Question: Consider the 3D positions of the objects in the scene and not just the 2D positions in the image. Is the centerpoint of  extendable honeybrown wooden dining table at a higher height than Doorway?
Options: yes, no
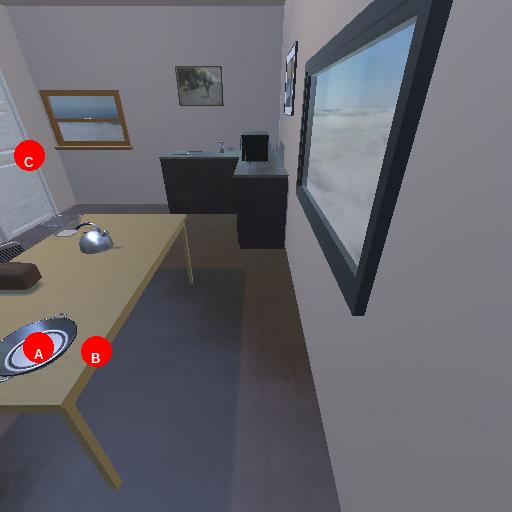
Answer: yes